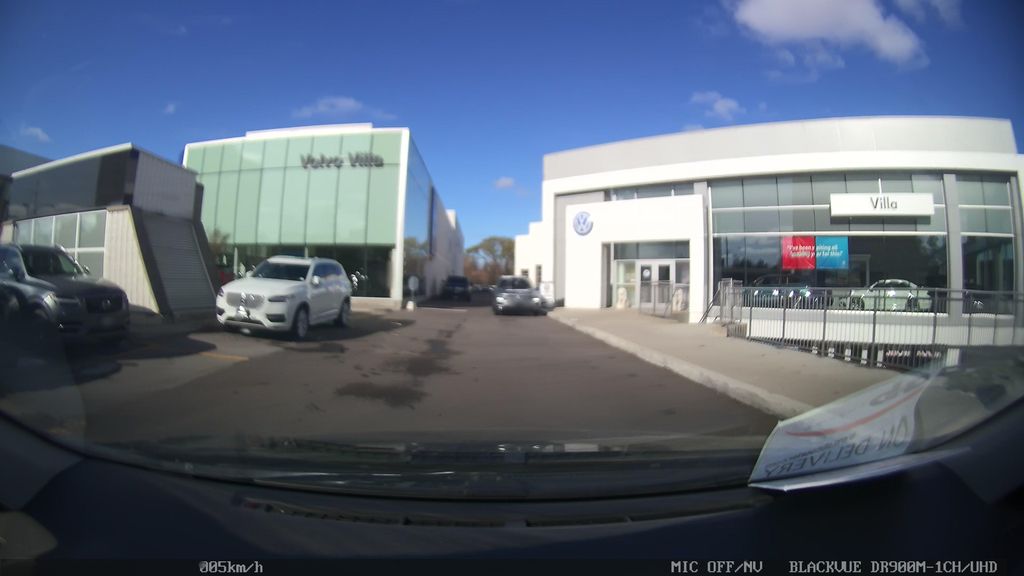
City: toronto